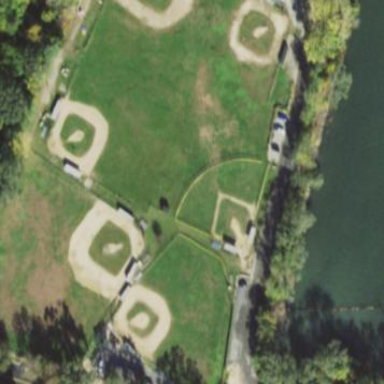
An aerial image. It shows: Baseball pitch for leisure land activities.